Interaction volume radius: 5 \u00c5
Interaction volume height: 15 \u00c5
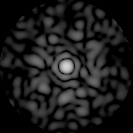
Disorder parameter: 0.7942